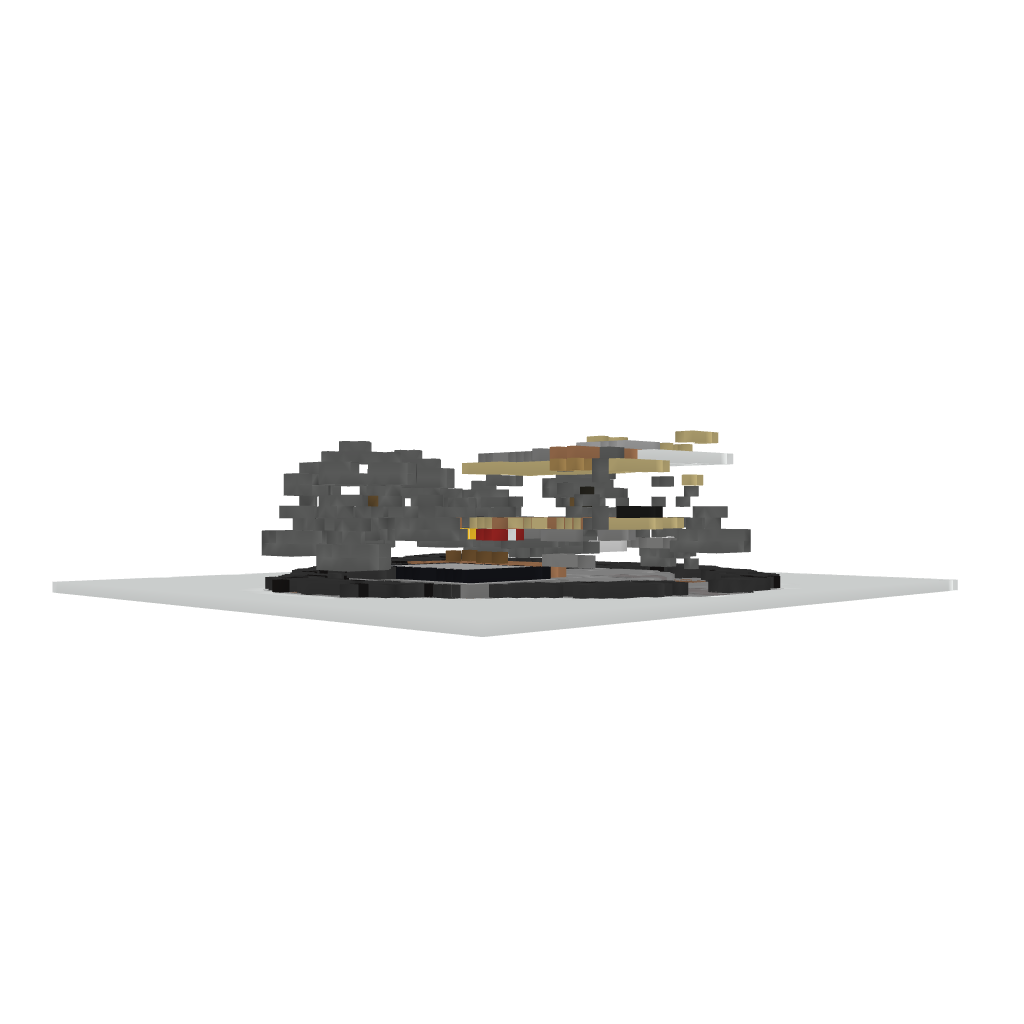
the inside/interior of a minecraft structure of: Luxury House #3